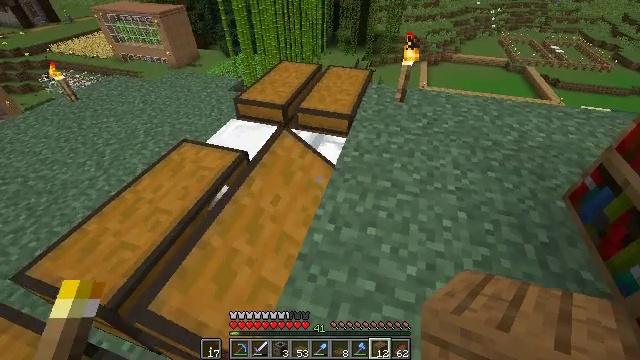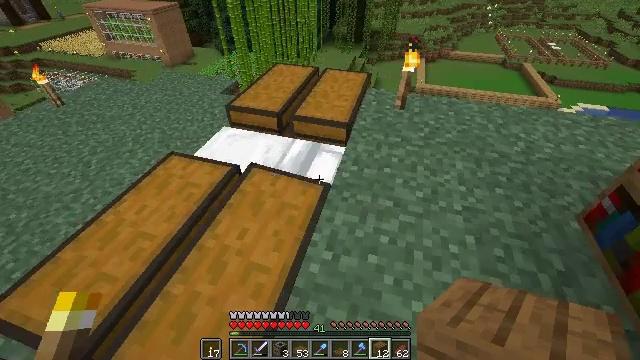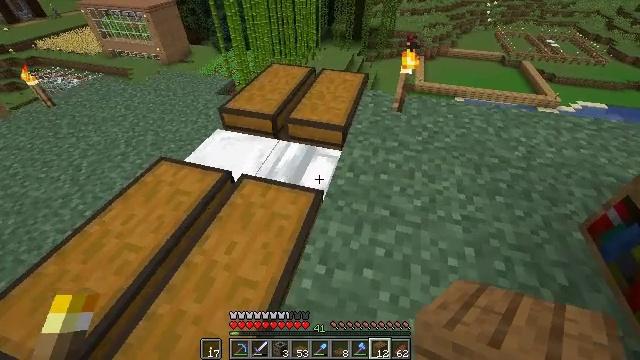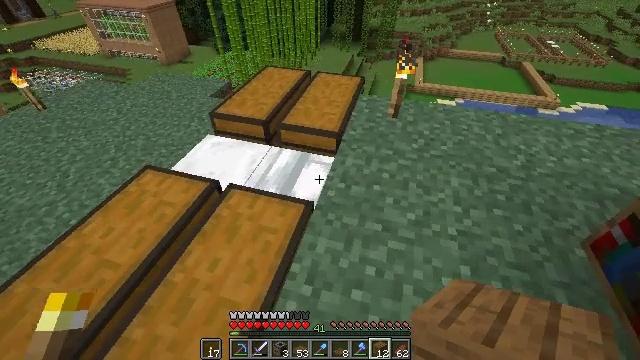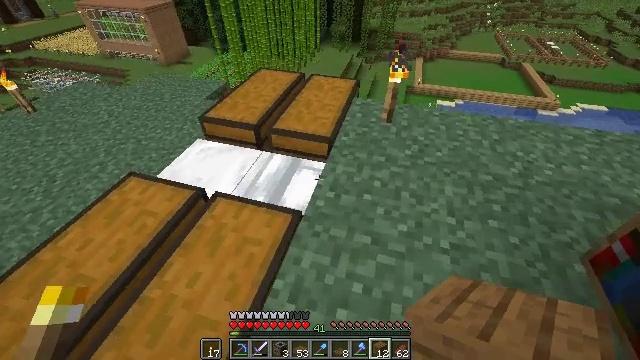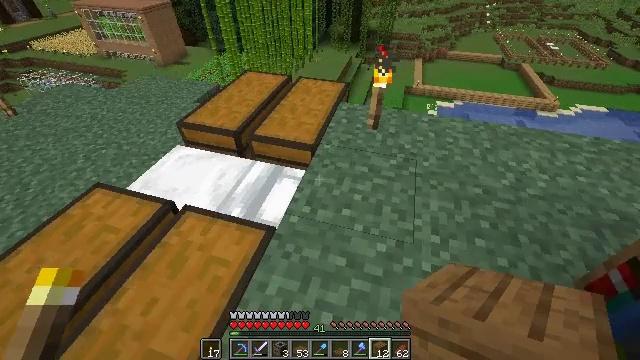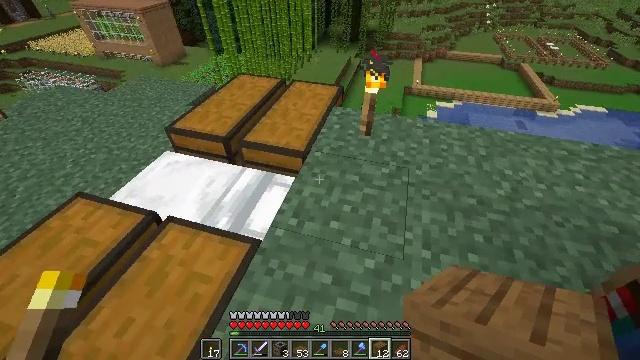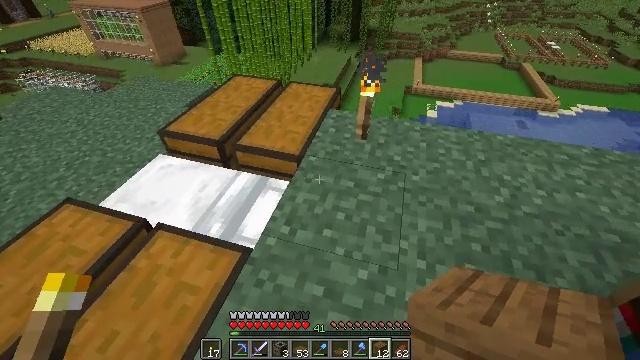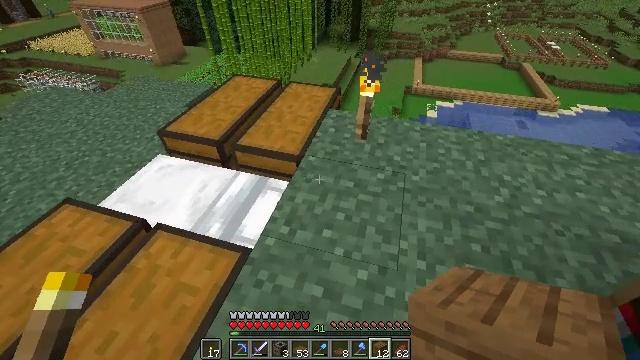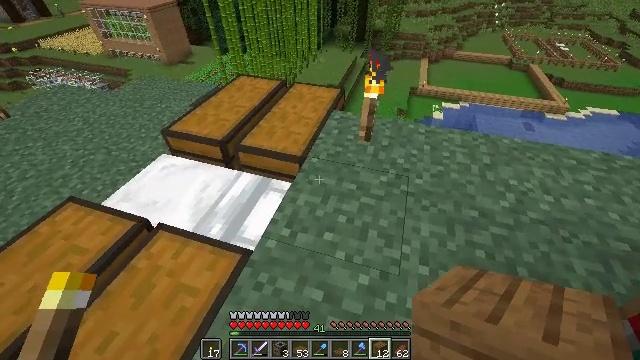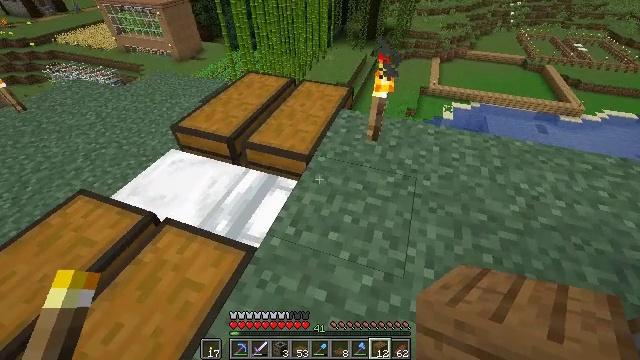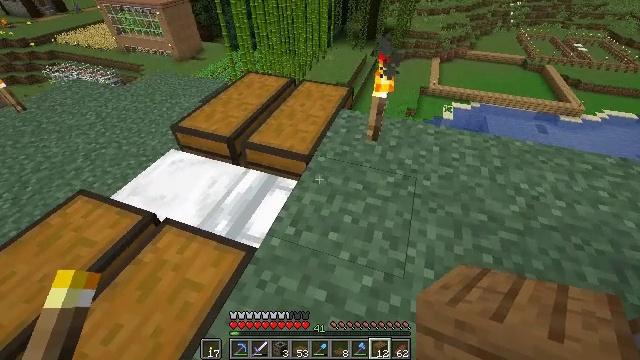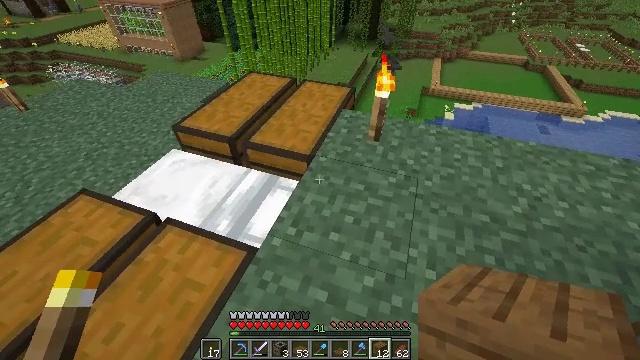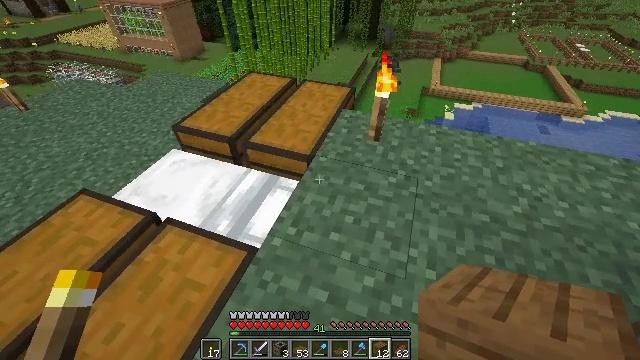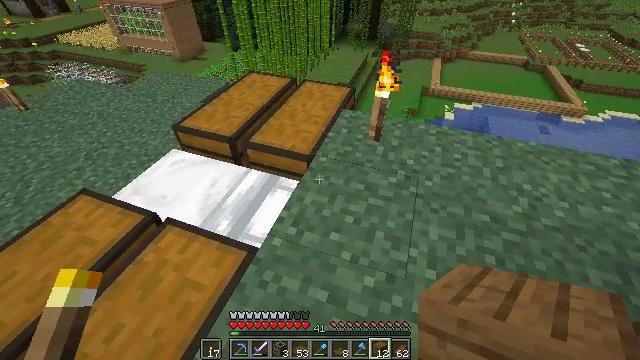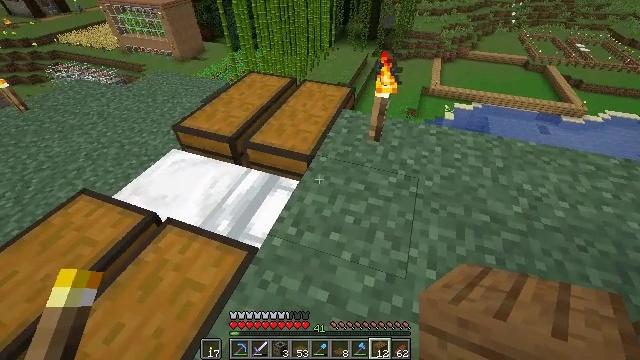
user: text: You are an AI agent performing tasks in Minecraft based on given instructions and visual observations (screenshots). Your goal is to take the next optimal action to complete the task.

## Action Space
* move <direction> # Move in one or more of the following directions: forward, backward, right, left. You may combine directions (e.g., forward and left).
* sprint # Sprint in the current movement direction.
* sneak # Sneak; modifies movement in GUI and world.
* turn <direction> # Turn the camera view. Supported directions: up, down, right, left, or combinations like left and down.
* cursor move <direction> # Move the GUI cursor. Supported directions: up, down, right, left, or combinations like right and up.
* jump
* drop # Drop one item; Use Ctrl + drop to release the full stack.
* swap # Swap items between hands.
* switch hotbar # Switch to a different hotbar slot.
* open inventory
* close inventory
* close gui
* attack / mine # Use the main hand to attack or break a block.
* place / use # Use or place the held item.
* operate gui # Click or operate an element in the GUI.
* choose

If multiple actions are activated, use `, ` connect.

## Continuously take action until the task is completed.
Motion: motion action
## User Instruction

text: Get rabbit stew by using the crafting table.
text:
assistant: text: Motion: move forward
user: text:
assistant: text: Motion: move forward and move right
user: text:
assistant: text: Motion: move forward and move right
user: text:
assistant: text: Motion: move forward and move right
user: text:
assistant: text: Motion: move forward and move right
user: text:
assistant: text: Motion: no_op
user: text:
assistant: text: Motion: no_op
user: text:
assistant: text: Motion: no_op
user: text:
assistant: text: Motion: turn left
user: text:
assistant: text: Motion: turn left
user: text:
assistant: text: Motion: no_op
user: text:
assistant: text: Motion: no_op
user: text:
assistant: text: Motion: no_op
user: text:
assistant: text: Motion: no_op
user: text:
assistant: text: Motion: no_op
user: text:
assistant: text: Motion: no_op
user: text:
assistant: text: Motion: no_op
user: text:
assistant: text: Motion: no_op
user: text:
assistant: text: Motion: no_op
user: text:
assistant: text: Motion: no_op
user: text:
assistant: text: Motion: no_op
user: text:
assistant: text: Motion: no_op
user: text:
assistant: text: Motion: no_op
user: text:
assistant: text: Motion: no_op
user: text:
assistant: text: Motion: no_op
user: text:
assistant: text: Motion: no_op
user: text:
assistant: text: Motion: no_op
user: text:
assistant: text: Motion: no_op
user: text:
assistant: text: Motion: no_op
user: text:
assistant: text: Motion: no_op